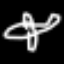
Label: airplane